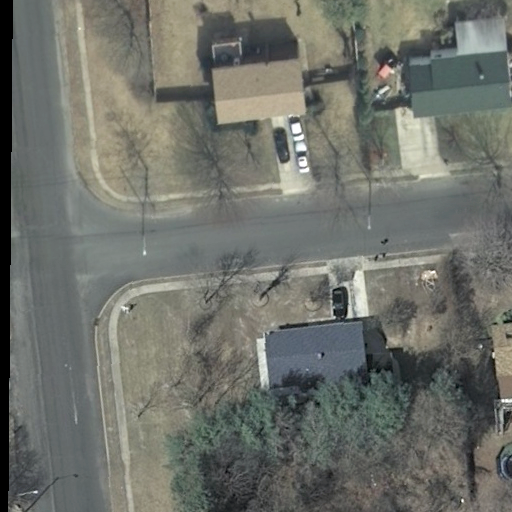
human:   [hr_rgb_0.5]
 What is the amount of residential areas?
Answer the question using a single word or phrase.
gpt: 1

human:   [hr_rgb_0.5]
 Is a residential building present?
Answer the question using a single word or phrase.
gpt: yes

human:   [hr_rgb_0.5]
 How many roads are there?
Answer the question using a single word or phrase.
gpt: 2

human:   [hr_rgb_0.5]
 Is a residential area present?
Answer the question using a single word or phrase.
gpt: yes

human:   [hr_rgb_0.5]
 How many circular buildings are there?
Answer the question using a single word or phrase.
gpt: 0

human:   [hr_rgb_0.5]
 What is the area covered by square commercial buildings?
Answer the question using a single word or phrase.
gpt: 0m2

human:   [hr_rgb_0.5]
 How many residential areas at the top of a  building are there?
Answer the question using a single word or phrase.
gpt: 0

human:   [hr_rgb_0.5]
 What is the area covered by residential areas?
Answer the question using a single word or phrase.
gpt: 10611m2

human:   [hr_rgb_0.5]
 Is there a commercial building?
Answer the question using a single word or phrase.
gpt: no

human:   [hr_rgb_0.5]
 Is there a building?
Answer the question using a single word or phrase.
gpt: yes

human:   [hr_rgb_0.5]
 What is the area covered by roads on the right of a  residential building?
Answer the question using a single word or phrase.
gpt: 0m2

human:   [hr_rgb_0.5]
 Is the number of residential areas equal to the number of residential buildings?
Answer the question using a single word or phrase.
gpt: no

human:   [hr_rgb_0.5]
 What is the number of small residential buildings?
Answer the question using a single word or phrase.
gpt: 1

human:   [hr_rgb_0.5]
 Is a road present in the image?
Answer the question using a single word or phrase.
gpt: yes

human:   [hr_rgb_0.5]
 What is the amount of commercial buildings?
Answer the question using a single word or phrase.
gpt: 0

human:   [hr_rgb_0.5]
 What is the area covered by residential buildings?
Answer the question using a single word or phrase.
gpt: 859m2

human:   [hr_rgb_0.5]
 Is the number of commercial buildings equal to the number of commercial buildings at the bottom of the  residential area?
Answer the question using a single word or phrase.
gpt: yes

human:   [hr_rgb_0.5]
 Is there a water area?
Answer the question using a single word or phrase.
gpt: no

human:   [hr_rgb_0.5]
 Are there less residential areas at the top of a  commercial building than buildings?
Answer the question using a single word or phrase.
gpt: yes

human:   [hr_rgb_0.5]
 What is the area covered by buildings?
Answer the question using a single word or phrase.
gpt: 859m2

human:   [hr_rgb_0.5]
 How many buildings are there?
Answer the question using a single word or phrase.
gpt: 4

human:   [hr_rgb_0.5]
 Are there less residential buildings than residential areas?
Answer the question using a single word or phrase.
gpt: no

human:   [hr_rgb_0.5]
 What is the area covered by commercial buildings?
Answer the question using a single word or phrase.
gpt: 0m2

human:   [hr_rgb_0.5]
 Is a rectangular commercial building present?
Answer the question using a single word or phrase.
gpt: no

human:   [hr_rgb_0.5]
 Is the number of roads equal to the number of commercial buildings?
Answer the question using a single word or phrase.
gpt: no

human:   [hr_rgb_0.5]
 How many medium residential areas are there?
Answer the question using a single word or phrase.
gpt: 0

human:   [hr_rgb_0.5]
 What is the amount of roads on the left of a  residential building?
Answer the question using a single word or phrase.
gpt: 1

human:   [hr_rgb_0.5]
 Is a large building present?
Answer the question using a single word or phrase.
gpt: no

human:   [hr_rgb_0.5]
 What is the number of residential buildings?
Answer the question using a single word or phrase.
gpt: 4

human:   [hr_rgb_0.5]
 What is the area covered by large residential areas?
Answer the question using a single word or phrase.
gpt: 10611m2

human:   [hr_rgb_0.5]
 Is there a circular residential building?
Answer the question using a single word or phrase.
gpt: no

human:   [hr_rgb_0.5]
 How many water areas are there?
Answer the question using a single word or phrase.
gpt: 0

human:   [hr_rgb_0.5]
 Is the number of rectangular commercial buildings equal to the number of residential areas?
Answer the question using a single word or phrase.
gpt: no

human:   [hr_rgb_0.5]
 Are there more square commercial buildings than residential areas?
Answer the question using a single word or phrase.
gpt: no

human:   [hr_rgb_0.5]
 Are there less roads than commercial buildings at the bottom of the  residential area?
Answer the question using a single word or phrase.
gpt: no

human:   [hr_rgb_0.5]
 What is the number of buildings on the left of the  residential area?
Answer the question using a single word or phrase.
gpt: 4

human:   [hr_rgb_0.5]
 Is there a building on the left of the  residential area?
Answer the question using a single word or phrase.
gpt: yes

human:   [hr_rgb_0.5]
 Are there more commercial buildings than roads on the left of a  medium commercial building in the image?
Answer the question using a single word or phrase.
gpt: no

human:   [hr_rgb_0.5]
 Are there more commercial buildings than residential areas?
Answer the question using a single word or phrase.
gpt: no

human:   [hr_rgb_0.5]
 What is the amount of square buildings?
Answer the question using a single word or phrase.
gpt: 0

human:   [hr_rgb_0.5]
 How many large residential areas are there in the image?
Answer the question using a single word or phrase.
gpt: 1

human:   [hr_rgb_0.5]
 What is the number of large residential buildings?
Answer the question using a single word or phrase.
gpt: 0

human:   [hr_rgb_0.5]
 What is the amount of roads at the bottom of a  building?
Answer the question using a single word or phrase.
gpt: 1

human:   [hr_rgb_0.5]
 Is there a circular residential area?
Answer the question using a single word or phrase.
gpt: no

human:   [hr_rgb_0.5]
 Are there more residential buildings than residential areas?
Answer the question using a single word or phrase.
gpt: yes

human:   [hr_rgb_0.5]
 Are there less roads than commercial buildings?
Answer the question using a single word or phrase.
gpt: no

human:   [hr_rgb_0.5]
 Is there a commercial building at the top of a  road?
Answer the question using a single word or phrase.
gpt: no

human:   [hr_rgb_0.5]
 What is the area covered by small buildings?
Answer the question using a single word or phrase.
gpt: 68m2

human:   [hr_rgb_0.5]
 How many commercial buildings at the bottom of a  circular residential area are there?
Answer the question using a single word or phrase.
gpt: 0

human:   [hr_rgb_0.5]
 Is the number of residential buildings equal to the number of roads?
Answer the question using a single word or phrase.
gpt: no

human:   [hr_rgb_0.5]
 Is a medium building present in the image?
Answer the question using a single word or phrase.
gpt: yes

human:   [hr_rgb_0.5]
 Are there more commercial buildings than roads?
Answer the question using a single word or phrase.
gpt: no

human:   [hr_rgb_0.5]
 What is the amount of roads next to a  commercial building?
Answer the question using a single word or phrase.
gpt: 0

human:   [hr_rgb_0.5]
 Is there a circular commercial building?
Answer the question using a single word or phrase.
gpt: no

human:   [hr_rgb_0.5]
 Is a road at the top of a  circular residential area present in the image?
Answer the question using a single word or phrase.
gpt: no

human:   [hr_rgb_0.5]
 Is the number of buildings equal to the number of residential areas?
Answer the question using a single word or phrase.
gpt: no

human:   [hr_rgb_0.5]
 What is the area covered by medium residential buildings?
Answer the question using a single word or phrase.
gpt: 790m2

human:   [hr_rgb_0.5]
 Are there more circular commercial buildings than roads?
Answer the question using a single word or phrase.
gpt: no

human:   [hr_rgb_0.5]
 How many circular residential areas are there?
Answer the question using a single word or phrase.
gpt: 0

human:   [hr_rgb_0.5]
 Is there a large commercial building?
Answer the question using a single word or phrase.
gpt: no

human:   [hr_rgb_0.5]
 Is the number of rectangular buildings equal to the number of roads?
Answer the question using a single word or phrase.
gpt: yes

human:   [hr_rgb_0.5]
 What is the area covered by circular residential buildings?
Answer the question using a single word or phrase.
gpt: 0m2

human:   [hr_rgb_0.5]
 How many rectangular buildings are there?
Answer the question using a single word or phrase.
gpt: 2

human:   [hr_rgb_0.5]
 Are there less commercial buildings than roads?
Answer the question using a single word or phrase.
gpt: yes